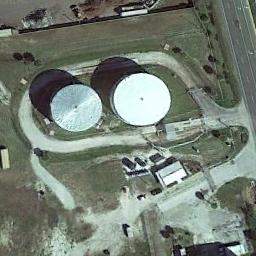
Label: storage tanks